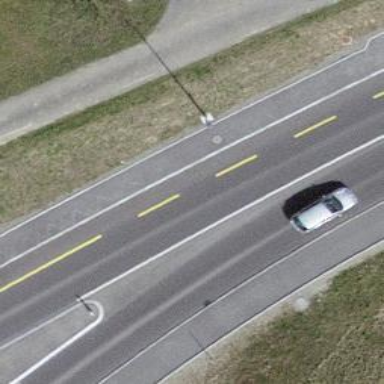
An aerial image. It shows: Secondary road.